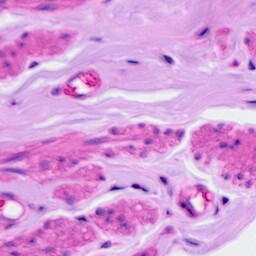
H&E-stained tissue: Ovarian